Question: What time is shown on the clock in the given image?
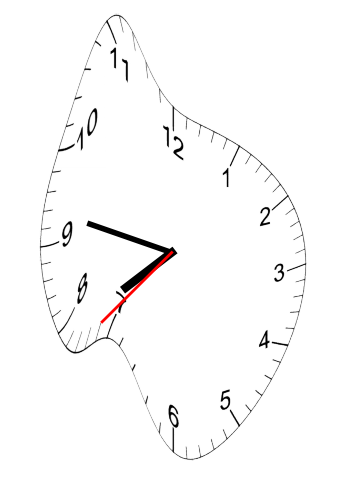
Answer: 07:46:37